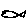
Label: fish